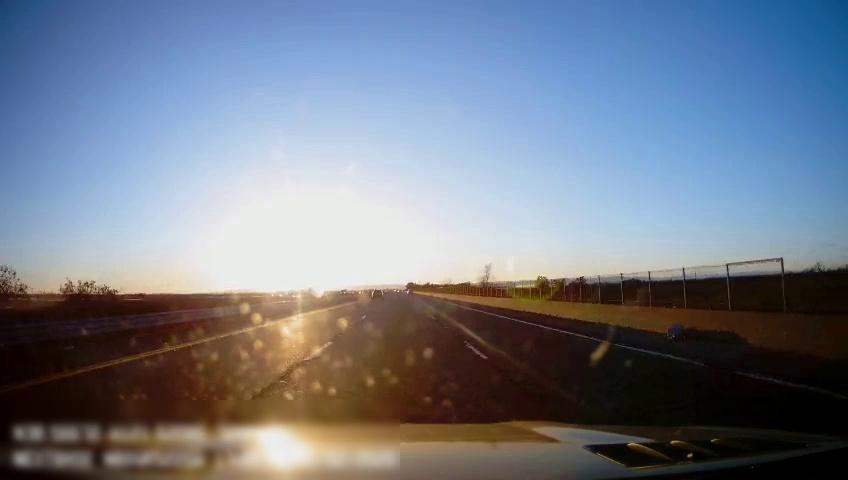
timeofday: Day
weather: Sunny
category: Drivable Space
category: Vehicles | SUV
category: Vehicles | Car
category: Lanes | Alternate Lane
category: Lanes | Current Lane
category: Lanes | Current Lane
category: Lanes | Alternate Lane